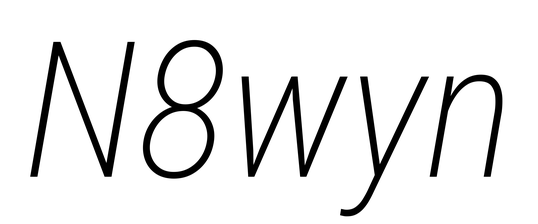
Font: Roboto-Italic_Condensed_ExtraLight_Italic